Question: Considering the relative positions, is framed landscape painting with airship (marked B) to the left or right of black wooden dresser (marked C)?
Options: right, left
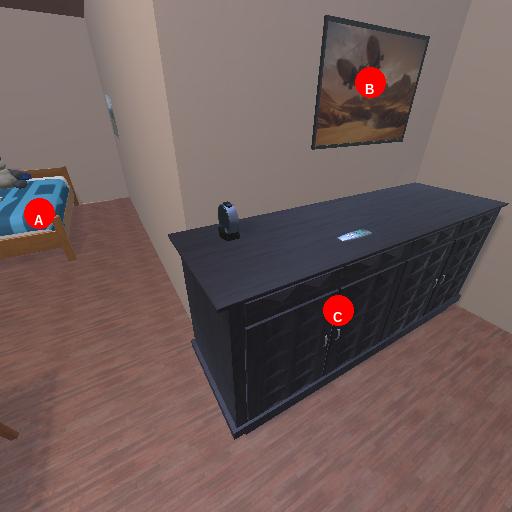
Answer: right